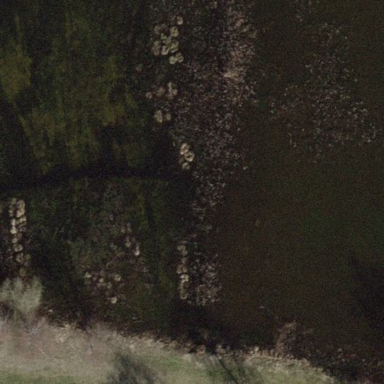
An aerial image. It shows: Peaceful pond surrounded by nature.